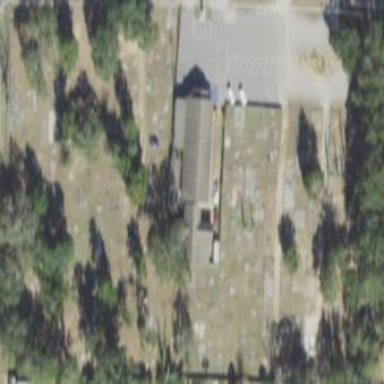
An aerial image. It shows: Cemetery.